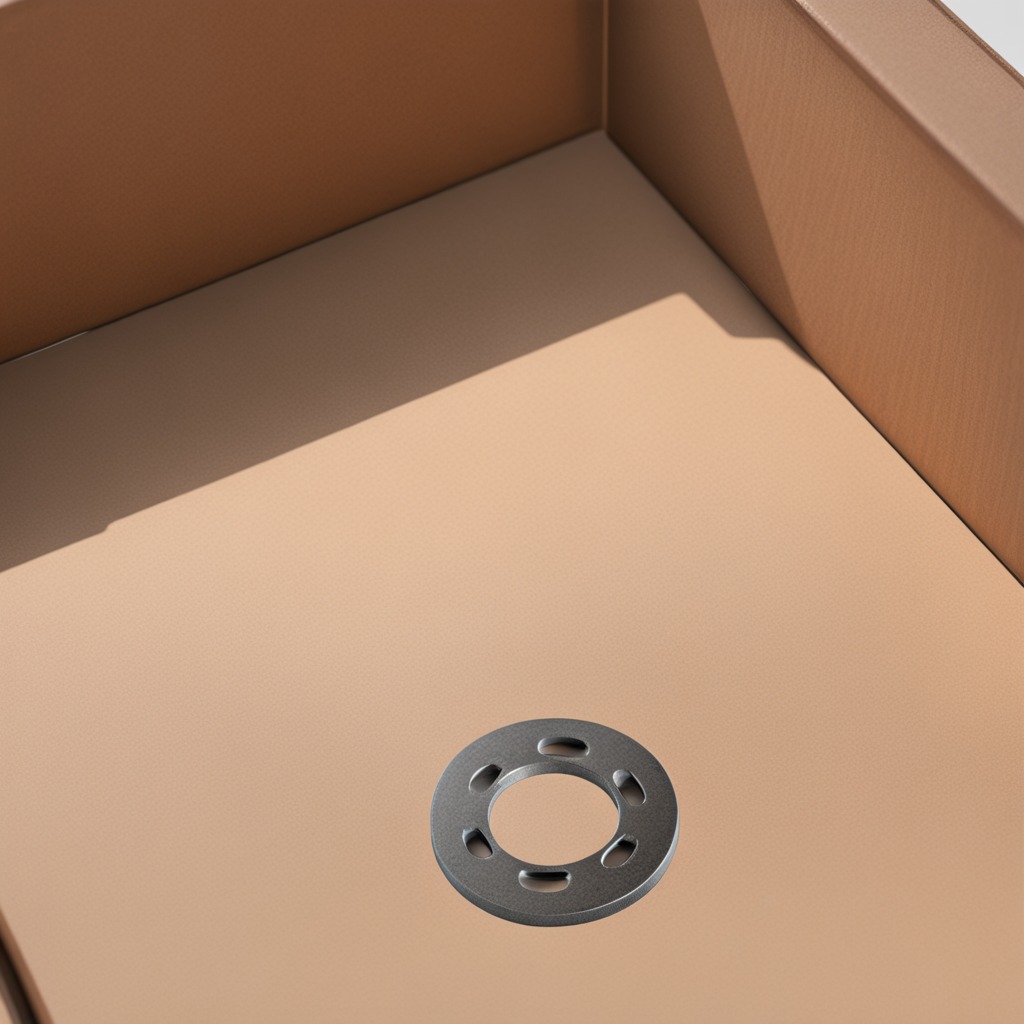
A flat metal washer is lying on the cardboard box surface.